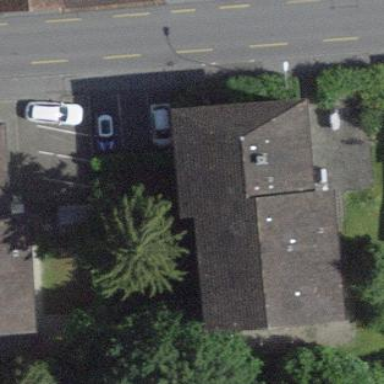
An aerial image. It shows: Apartment building with hipped roof.